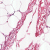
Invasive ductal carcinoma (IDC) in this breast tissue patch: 0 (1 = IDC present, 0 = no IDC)